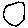
Label: circle